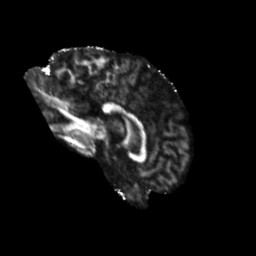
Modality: FA
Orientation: sagittal
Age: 48
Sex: male
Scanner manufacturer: siemens
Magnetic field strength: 3 T
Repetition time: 5.47 s
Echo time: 0.0854 s